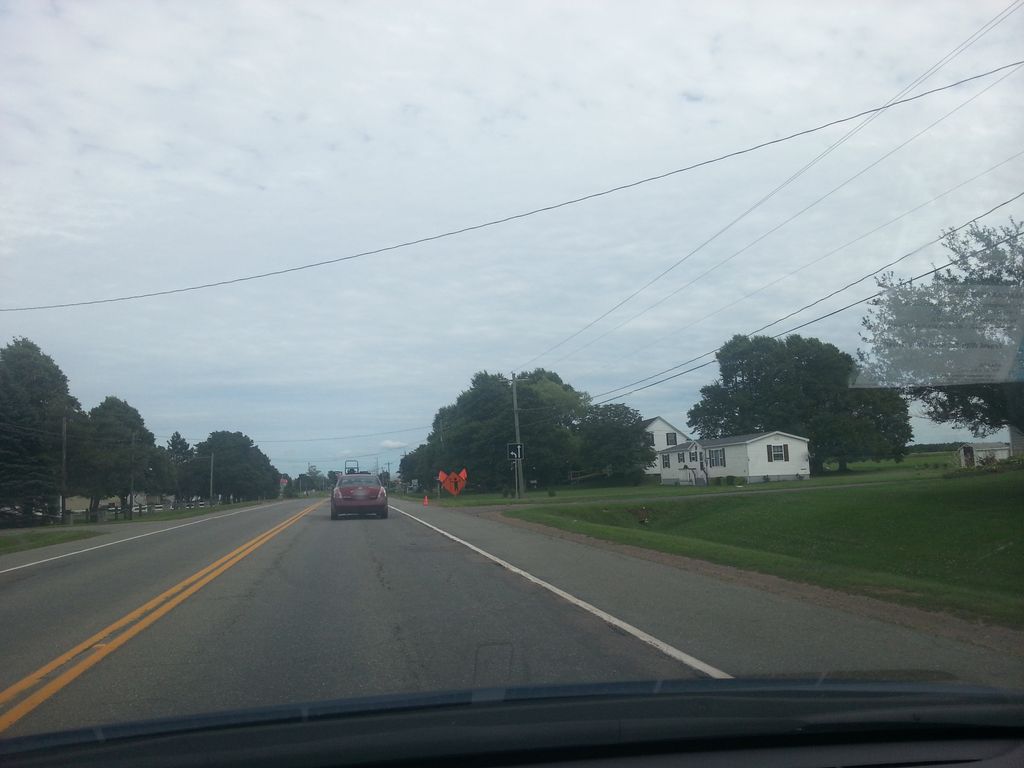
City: charlottetown